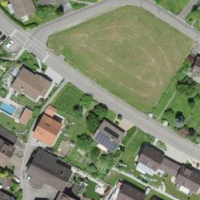
EUNIS habitat code: 55
Species observed at this site:
Senecio vulgaris